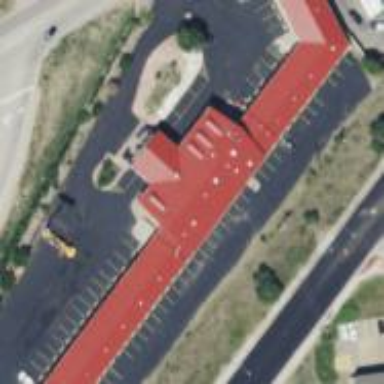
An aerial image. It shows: Commercial building that serves as motel for tourism.